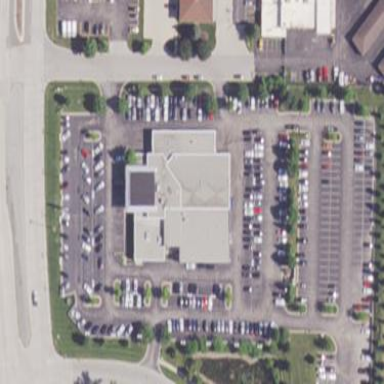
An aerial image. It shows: Building that houses car shop.